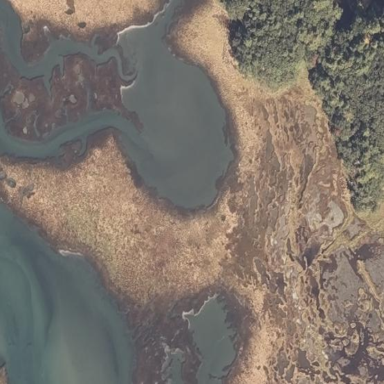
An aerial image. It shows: Tidal wetland characterized by saltmarsh vegetation.